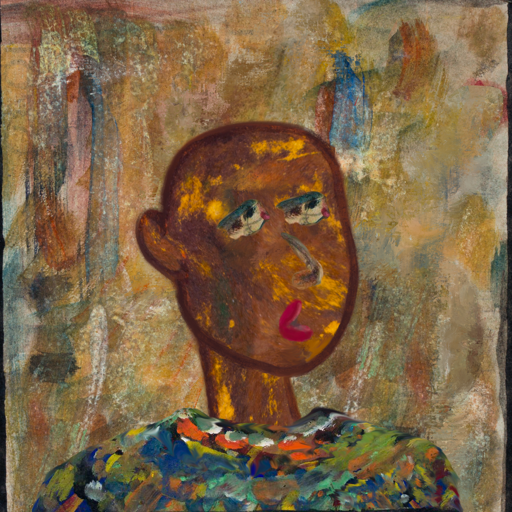
Background: Pipe, Head And Neck Side: Comrade, Face Side: Pipe, Bust: An_Impression, Hair Side: Blank, Head Accessory: Blank, Second Necklace: Blank, Necklace: Blank, Baby: Blank